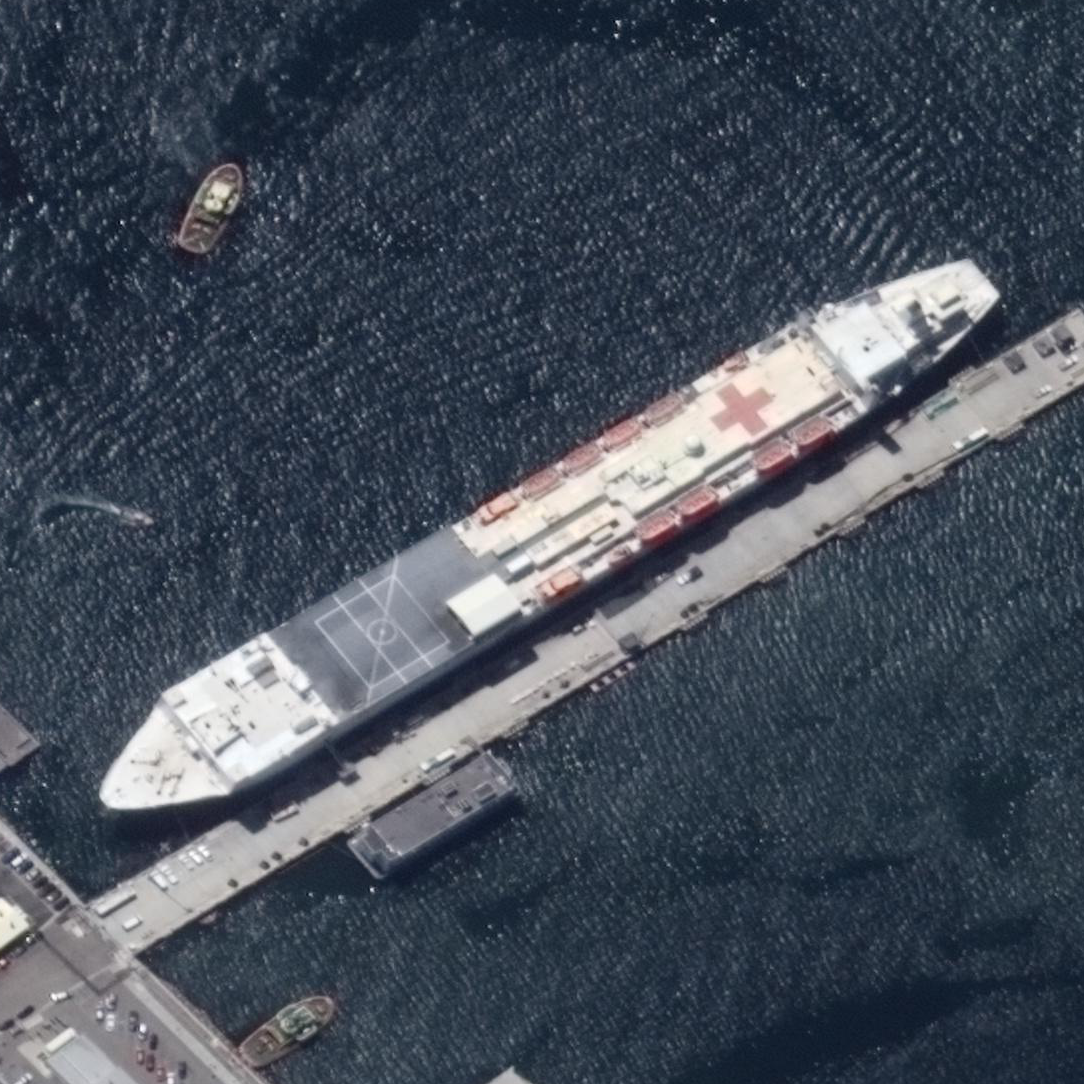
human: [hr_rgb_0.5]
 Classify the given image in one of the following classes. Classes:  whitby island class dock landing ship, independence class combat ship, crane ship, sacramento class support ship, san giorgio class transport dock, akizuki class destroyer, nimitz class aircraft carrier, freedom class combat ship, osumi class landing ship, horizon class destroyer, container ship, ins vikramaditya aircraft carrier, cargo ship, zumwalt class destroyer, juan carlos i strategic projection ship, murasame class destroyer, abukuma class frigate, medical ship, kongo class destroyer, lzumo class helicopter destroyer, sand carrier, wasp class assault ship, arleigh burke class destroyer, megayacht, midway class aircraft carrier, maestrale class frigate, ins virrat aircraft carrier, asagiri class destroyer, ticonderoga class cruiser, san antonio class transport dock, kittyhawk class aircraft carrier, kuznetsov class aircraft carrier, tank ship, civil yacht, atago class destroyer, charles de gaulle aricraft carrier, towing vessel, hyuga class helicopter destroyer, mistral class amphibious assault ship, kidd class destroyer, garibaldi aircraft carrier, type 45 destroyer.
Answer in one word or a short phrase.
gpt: Medical ship